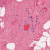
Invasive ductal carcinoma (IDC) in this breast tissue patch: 0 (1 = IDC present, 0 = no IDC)